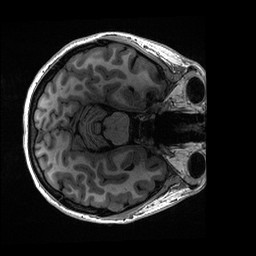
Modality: T1w
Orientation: axial
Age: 19
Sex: female
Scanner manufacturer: ge
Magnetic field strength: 3 T
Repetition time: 0.006952 s
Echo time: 0.00292 s